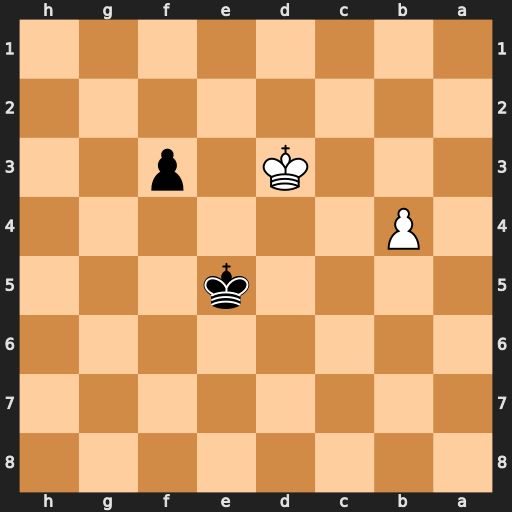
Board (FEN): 8/8/8/4k3/1P6/3K1p2/8/8
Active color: b
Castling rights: -
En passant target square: -
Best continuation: Kf4 b5 Kg3 b6 f2 Ke2 Kg2 Ke3 f1=Q